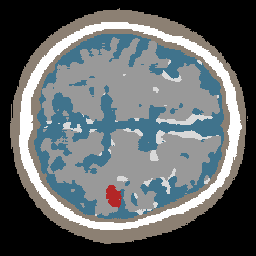
Label: lesion